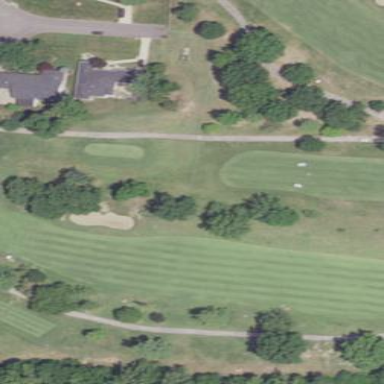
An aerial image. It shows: Grassy area designated as golf fairway.